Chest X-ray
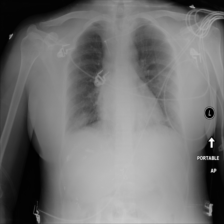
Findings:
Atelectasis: negative
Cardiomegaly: negative
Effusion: negative
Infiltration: negative
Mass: negative
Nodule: negative
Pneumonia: negative
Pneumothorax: negative
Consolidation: positive
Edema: negative
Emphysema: negative
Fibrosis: negative
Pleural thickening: negative
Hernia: negative